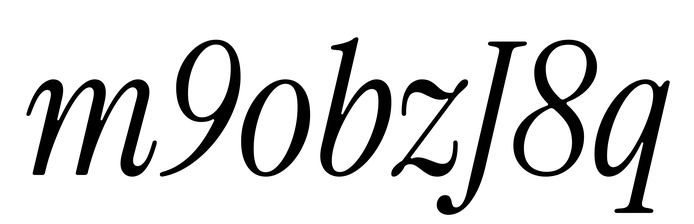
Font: InstrumentSerif-Italic